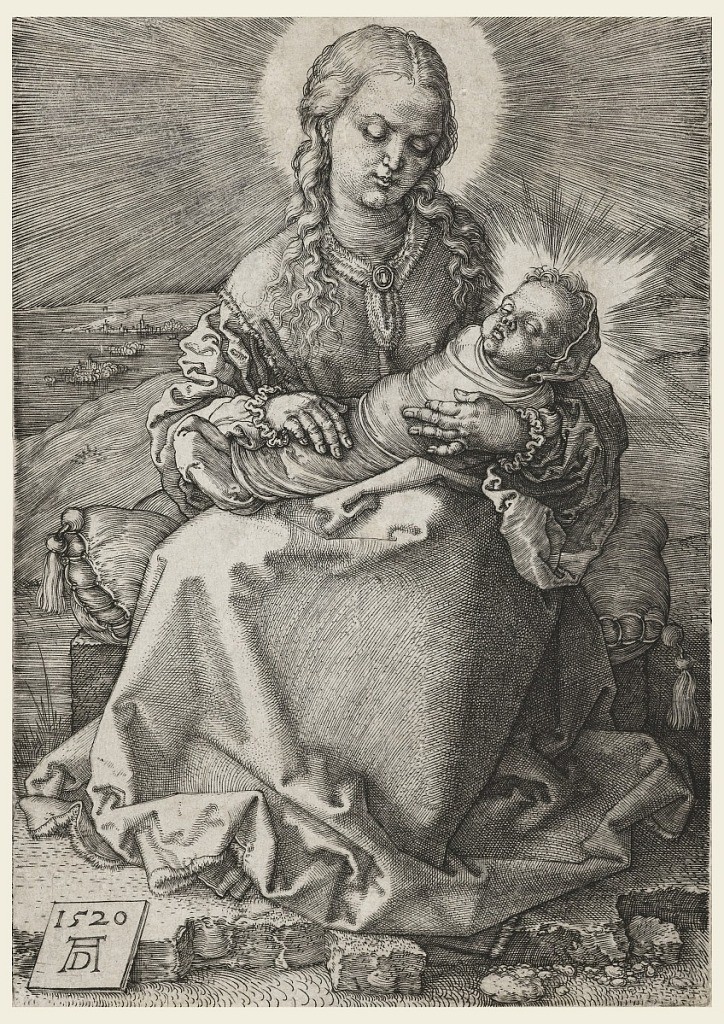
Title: The Virgin and Child in Swaddling Clothes
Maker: Albrecht Dürer, German, 1471–1528
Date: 1520
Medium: Engraving on laid paper
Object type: Print
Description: The Virgin holding the Child in her arms. It is wrapped in swaddling clothes.